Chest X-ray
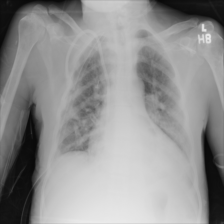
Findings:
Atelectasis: negative
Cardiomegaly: positive
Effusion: positive
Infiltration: positive
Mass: negative
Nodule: negative
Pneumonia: negative
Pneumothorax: negative
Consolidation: negative
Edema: negative
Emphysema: negative
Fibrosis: negative
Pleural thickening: negative
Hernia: negative